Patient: sex M, age 45
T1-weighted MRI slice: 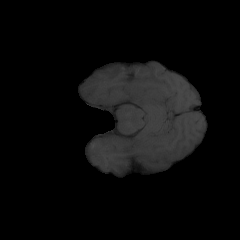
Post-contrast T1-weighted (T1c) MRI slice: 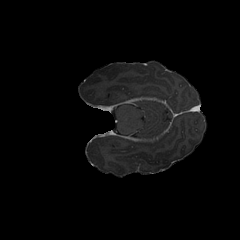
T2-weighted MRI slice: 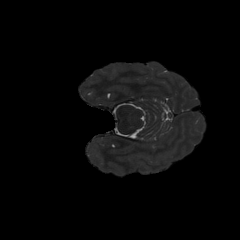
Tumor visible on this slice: no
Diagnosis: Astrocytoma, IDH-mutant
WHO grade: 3